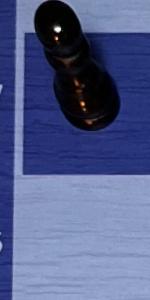
Label: Empty